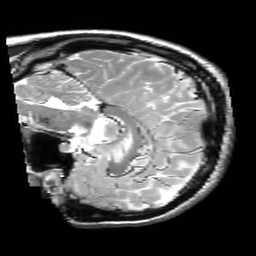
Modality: T2w
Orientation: sagittal
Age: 23
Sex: male
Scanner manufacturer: philips
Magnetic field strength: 3 T
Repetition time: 3 s
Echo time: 0.08 s